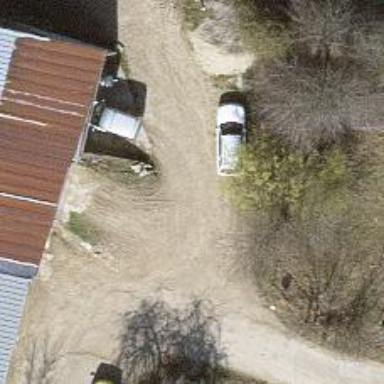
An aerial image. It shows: Driveway leading to service road.